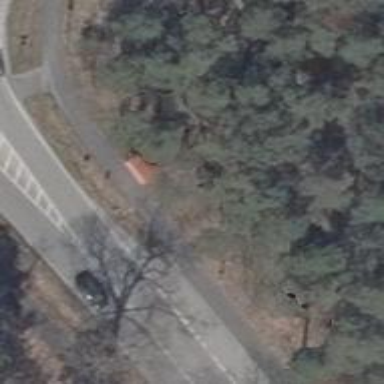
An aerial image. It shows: Public transport shelter.